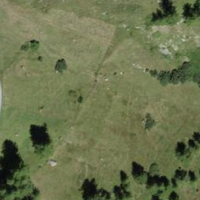
EUNIS habitat code: 23
Species observed at this site:
Erebia tyndarus